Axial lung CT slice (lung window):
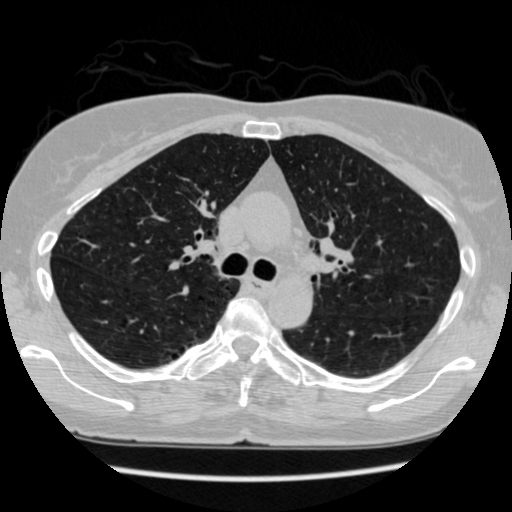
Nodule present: no